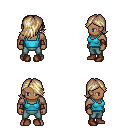
a pixel art fantasy rpg character, male body template, human, dark skin, teal pirate shirt, teal pants, white blonde swoop hairstyle, cloth bracers, brown shoes, four views (front, back, left, right), 2x2 character sprite sheet, small pixel art, hard edges, no anti-aliasing